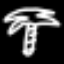
Label: palm tree